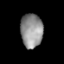
Tissue: lung
Cell type: Fibroblasts
Senescence score: 0.5657
Nuclear area (px): 733
Mean DAPI intensity: 144.963